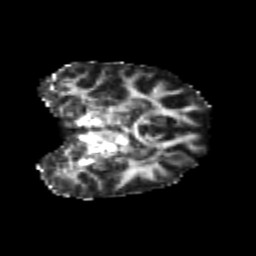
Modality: FA
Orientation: coronal
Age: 23
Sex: female
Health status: healthy
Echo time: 0.074 s